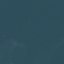
Land use / land cover: SeaLake